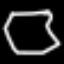
Label: octagon